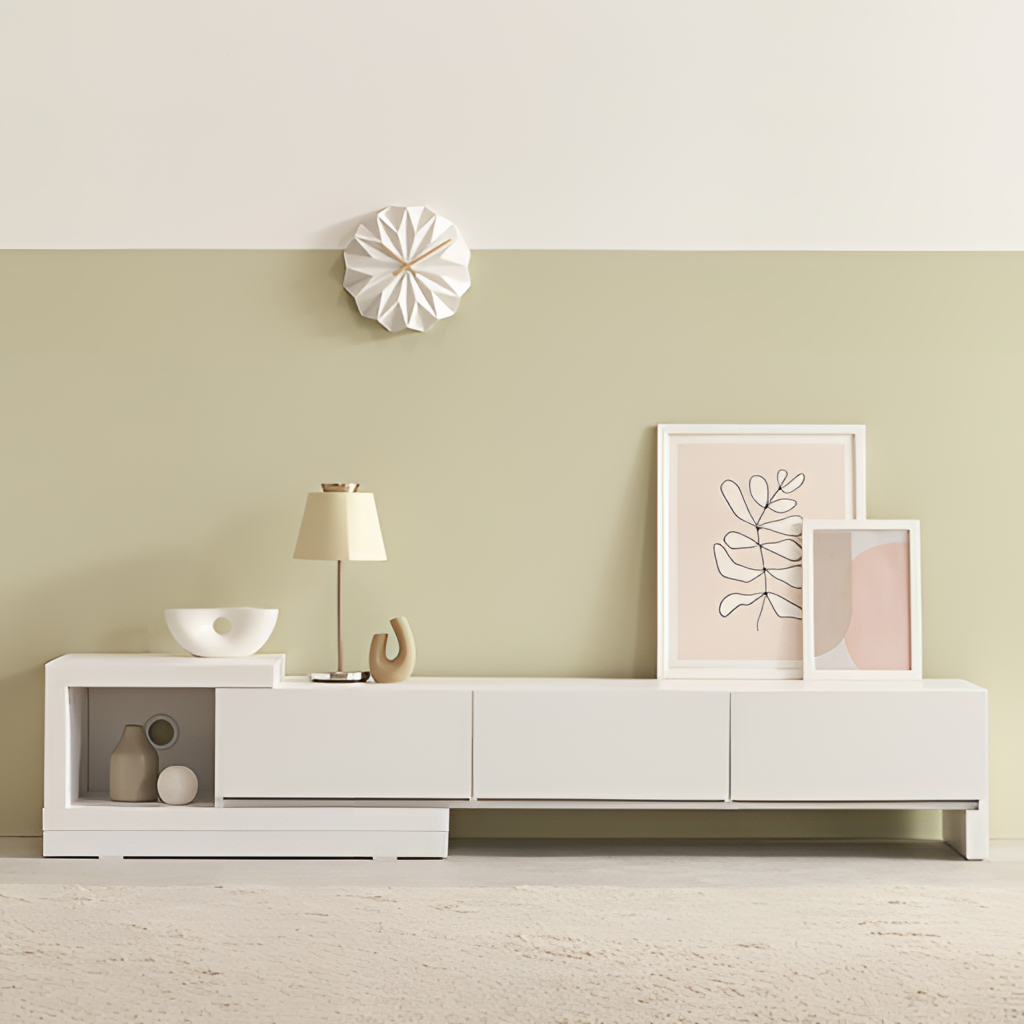
wood media console, living room, minimalist, paint wallpaper, with horizontal two tone pattern, beige carpet flooring, with solid pattern